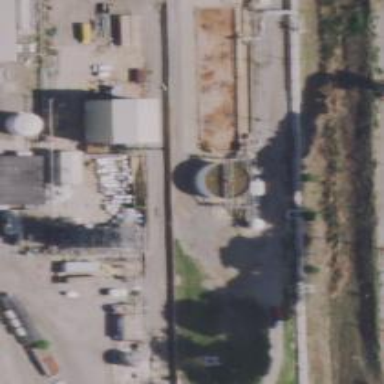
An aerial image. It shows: Storage tank that is man-made.